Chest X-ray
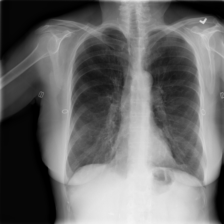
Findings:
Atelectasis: negative
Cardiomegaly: negative
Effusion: negative
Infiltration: negative
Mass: negative
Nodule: negative
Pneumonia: negative
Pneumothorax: positive
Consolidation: positive
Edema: negative
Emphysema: negative
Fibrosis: negative
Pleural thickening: negative
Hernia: negative